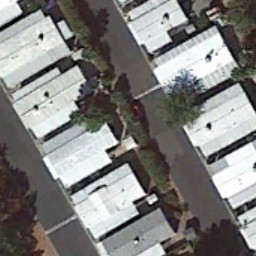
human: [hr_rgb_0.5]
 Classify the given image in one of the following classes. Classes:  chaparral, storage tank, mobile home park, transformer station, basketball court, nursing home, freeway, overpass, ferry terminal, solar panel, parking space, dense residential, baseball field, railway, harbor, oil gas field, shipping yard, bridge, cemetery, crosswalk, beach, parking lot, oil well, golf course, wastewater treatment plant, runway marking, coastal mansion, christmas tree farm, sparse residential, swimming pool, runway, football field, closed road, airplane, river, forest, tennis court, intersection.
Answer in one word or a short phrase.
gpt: mobile home park